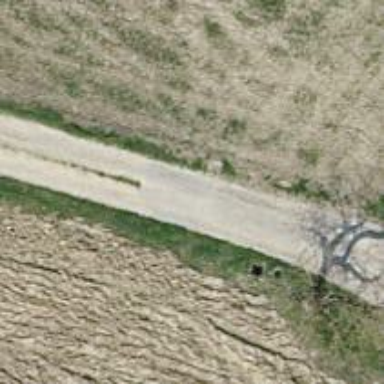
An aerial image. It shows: Service road with unpaved surface. The track type is grade 2.